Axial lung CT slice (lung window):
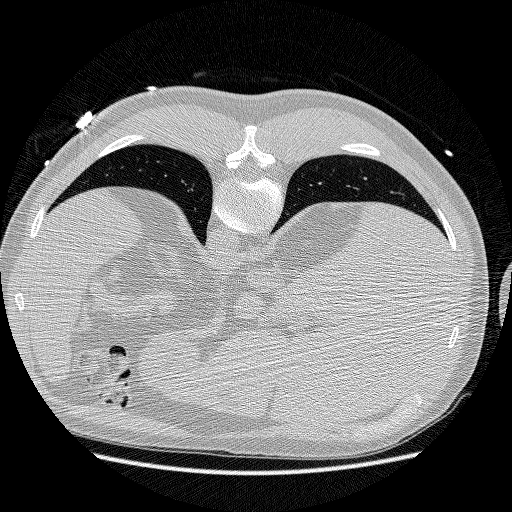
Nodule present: no